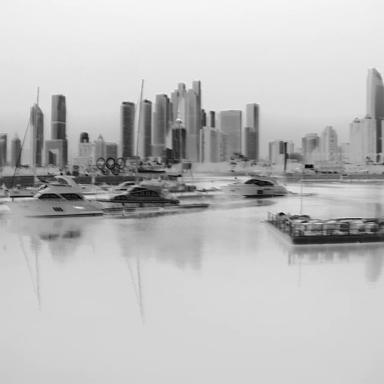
There are three canoes in the infrared image.